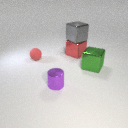
large green metal cube behind small purple metal cylinder